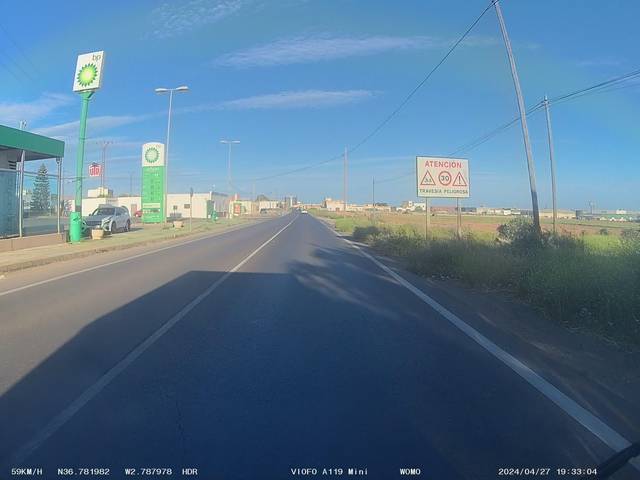
Region: Spain
Coordinates: 36.782, -2.788